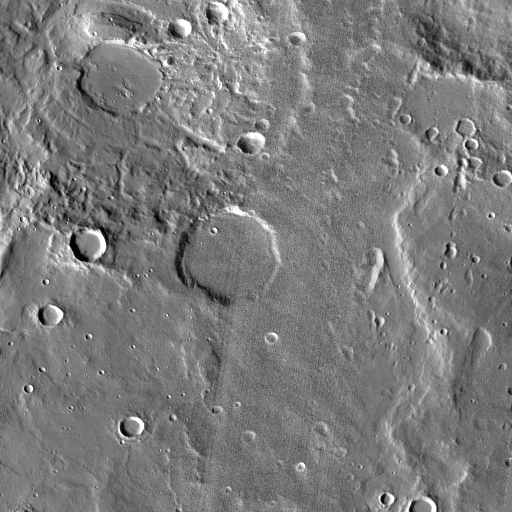
Crater classes present: Background, Other, Buried, Secondary